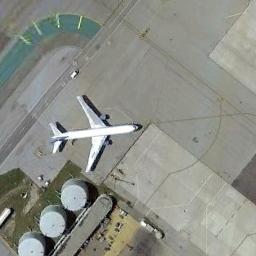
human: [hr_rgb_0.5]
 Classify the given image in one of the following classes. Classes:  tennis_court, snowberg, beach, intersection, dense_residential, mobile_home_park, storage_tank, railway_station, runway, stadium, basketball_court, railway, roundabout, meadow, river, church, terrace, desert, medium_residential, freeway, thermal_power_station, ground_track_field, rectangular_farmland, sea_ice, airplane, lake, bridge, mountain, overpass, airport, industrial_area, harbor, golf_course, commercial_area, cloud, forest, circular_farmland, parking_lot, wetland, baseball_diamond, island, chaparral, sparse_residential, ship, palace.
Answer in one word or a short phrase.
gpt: airplane